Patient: sex M, age 79
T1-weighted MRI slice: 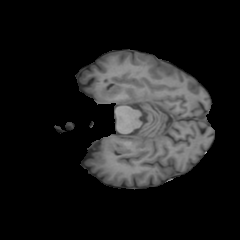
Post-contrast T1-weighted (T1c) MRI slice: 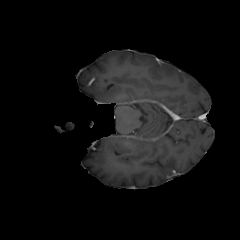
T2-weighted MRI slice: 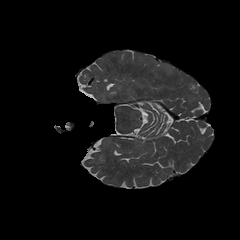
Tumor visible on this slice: no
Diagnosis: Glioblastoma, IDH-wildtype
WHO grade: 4